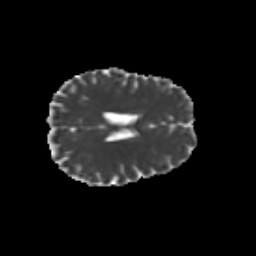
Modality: MD
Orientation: axial
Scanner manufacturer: siemens
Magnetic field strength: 3 T
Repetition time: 9.2 s
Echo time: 0.084 s